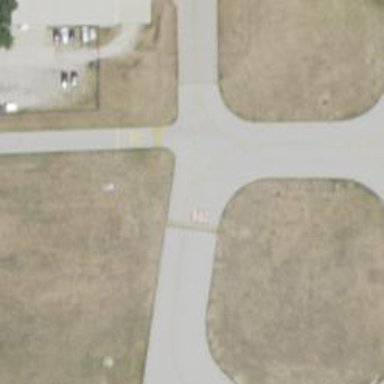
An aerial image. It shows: View of taxiway at the airport.